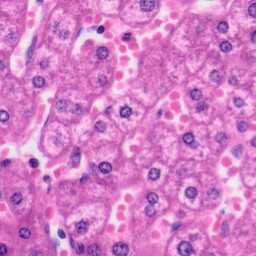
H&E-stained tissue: Liver